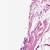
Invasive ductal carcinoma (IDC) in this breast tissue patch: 0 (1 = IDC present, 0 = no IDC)